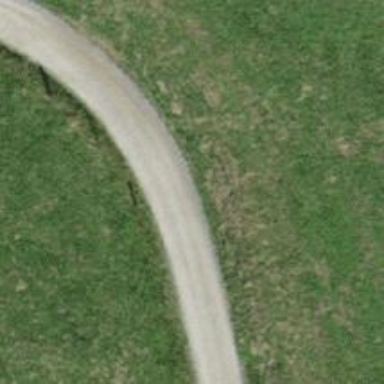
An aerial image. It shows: Agricultural track with compacted grade 2 surface suitable for agricultural vehicles.